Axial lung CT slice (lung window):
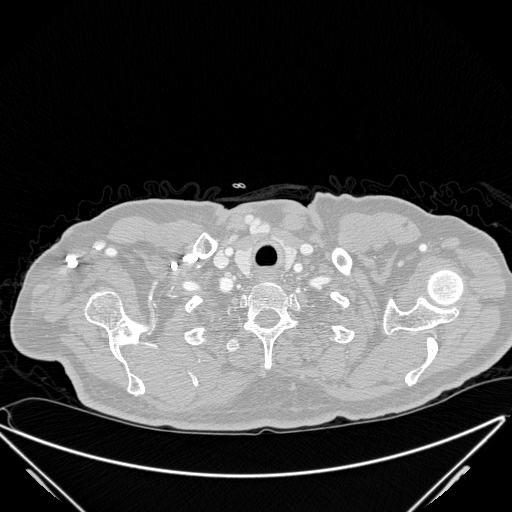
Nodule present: no